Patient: sex M, age 55
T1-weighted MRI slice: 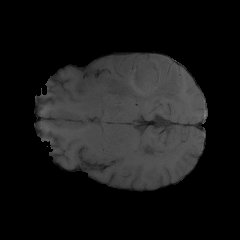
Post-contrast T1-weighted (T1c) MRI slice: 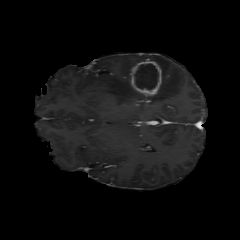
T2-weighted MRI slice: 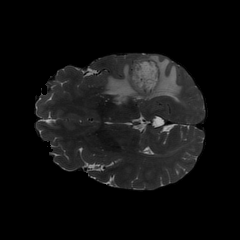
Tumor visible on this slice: yes
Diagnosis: Glioblastoma, IDH-wildtype
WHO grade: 4